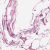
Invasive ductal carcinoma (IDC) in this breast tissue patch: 0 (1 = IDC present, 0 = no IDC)